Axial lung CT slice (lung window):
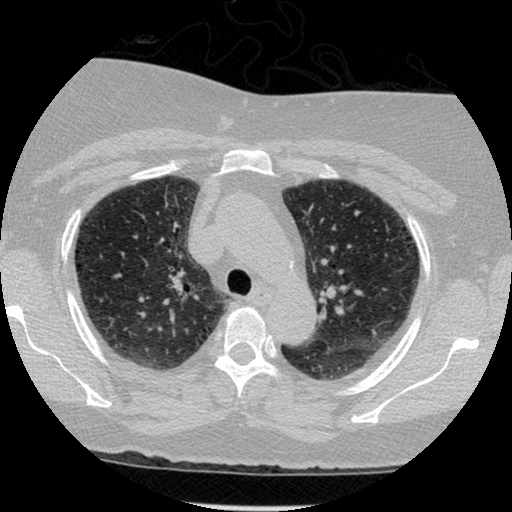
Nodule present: no